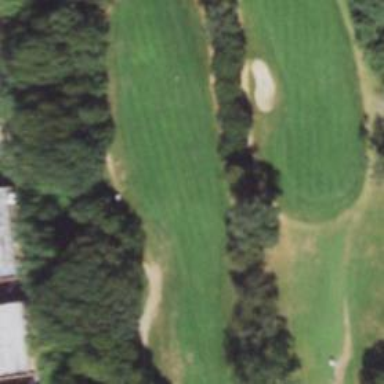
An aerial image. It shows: Pathway for golfing.